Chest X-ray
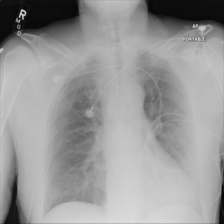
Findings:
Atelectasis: negative
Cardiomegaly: negative
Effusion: negative
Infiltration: negative
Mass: negative
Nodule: negative
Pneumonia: negative
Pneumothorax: negative
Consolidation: negative
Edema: negative
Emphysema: negative
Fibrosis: negative
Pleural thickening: negative
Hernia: negative